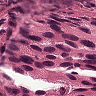
Metastatic tissue present: yes